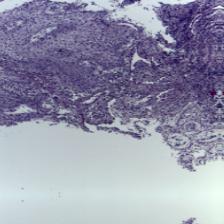
Diagnosis: OSCC